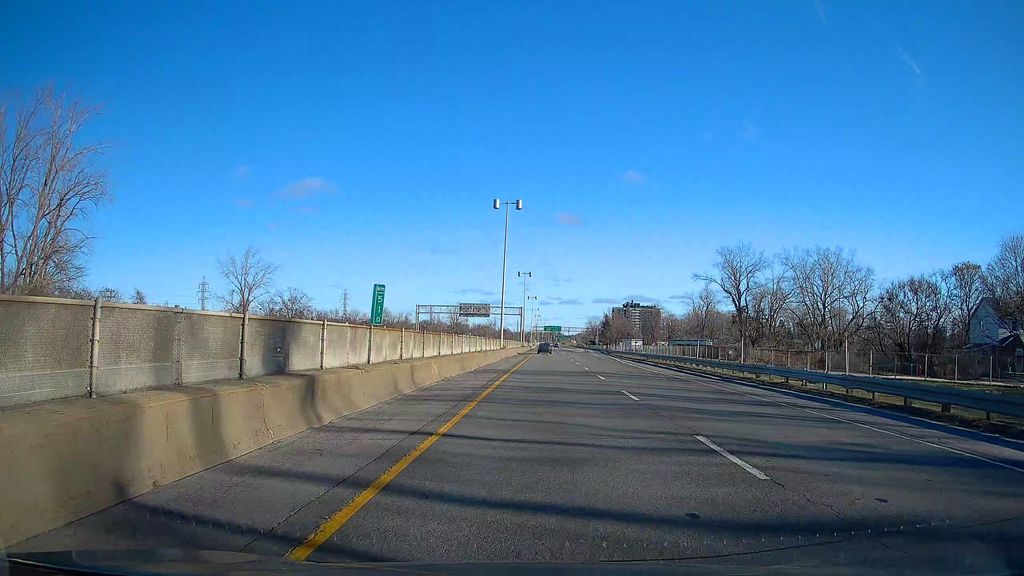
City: montreal